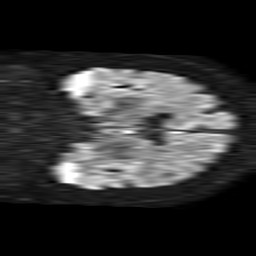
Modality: TRACE
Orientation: coronal
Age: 58
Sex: female
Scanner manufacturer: philips
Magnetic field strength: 1.5 T
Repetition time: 4.6 s
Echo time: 0.08631 s